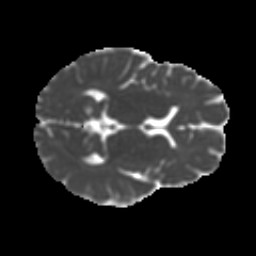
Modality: MD
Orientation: axial
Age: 16
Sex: male
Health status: ill
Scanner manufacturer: ge
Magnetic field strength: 3 T
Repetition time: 6.752 s
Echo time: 0.079 s